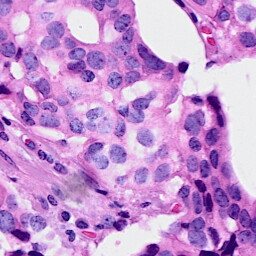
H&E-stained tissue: Breast